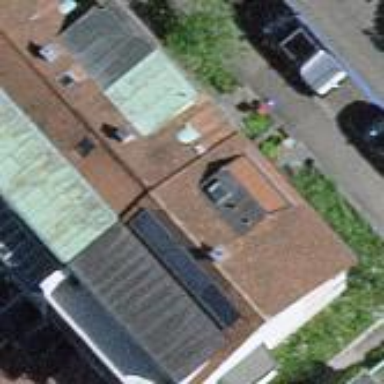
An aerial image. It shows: Terrace building.